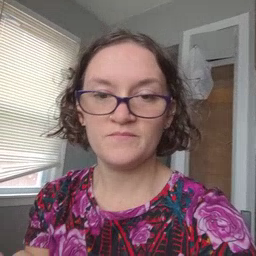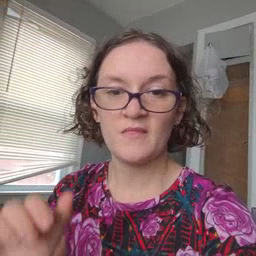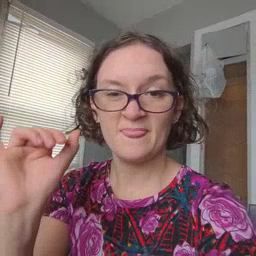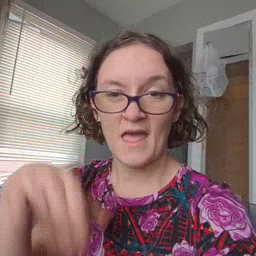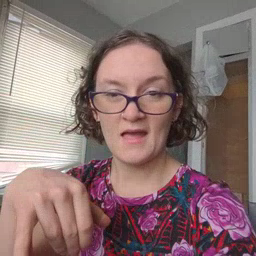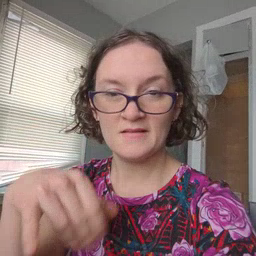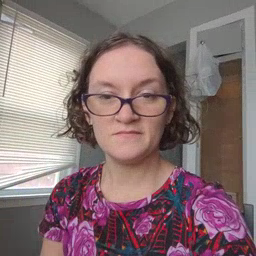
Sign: that